Question: I have used a custom array adapter to populate my list view.The problem i face is that the separator is missing out in between the fourth and fifth list item.
Here's the code:
'''
public class Clubs extends ListActivity{
private static class EfficientAdapter extends BaseAdapter {
private LayoutInflater mInflater;
private Bitmap mIcon1;
private Bitmap mIcon2;
public EfficientAdapter(Context context) {
// Cache the LayoutInflate to avoid asking for a new one each time.
mInflater = LayoutInflater.from(context);
// Icons bound to the rows.
mIcon1 = BitmapFactory.decodeResource(context.getResources(), R.drawable.yellow_offline);
mIcon2 = BitmapFactory.decodeResource(context.getResources(), R.drawable.green_online);
}
/**
* The number of items in the list is determined by the number of speeches
* in our array.
*
* @see android.widget.ListAdapter#getCount()
*/
public int getCount() {
return DATA.length;
}
/**
* Since the data comes from an array, just returning the index is
* sufficent to get at the data. If we were using a more complex data
* structure, we would return whatever object represents one row in the
* list.
*
* @see android.widget.ListAdapter#getItem(int)
*/
public Object getItem(int position) {
return position;
}
/**
* Use the array index as a unique id.
*
* @see android.widget.ListAdapter#getItemId(int)
*/
public long getItemId(int position) {
return position;
}
/**
* Make a view to hold each row.
*
* @see android.widget.ListAdapter#getView(int, android.view.View,
* android.view.ViewGroup)
*/
public View getView(int position, View convertView, ViewGroup parent) {
// A ViewHolder keeps references to children views to avoid unneccessary calls
// to findViewById() on each row.
ViewHolder holder;
// When convertView is not null, we can reuse it directly, there is no need
// to reinflate it. We only inflate a new View when the convertView supplied
// by ListView is null.
if (convertView == null) {
convertView = mInflater.inflate(R.layout.people_list_item, null);
// Creates a ViewHolder and store references to the two children views
// we want to bind data to.
holder = new ViewHolder();
holder.text = (TextView) convertView.findViewById(R.id.textpeople);
holder.icon = (ImageView) convertView.findViewById(R.id.image);
convertView.setTag(holder);
} else {
// Get the ViewHolder back to get fast access to the TextView
// and the ImageView.
holder = (ViewHolder) convertView.getTag();
}
// Bind the data efficiently with the holder.
holder.text.setText(DATA[position]);
holder.icon.setImageBitmap((position & 1) == 1 ? mIcon1 : mIcon2);
return convertView;
}
static class ViewHolder {
TextView text;
ImageView icon;
}
}
@Override
public void onCreate(Bundle savedInstanceState) {
super.onCreate(savedInstanceState);
setListAdapter(new EfficientAdapter(this));
}
private static final String[] DATA = {
"Abbaye de Belloc", "Abbaye du Mont des Cats", "Abertam",
"Abondance", "Ackawi", "Acorn", "Adelost", "Affidelice au Chablis",
};
}
'''
Here's the xml:
'''
<?xml version="1.0" encoding="utf-8"?>
<LinearLayout
android:id="@+id/widget31"
android:layout_width="fill_parent"
android:layout_height="fill_parent"
android:orientation="horizontal"
xmlns:android="http://schemas.android.com/apk/res/android"
>
<LinearLayout
android:id="@+id/widget321"
android:layout_width="479dip"
android:layout_height="54dip"
android:layout_marginTop="16dip"
>
<ImageView
android:id="@+id/image"
android:layout_width="24dip"
android:layout_height="24dip"
android:layout_marginLeft="14dip"
android:layout_marginTop="5dip"
android:src="@drawable/green_online">
</ImageView>
<TextView
android:id="@+id/textpeople"
android:layout_marginLeft="10dip"
android:textColor="#FFF5EE"
android:layout_height="29dip"
android:textSize="16sp"
android:layout_width="400dip"
android:layout_marginTop="7dip"
>
</TextView>
</LinearLayout>
</LinearLayout>
'''
Here is the screen shot
can someone tell me where i have gone wrong?
Thanks
:
:
Here's the code to be added to get it working
'''
ListView lv=getListView();
lv.setDividerHeight(2);
'''
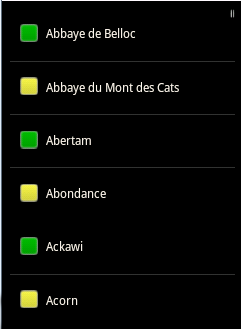
Answer: the easy way would be to call 'setDividerHeight(2)' in your 'onCreate' method. In the more complicated way, you need to make sure your resources are correctly put in layout-hdpi / layout because what's happening there is that the OS approximates 1dpi to 0dpi because the app runs in compatibility mode. Also check out your 'supports-screens' attribute in your manifest (try setting everything to true)